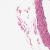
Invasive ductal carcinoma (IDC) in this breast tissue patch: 0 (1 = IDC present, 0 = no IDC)